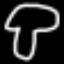
Label: mushroom